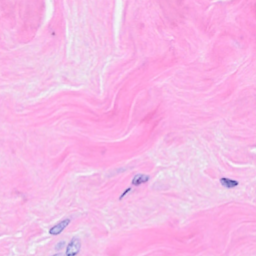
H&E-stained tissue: Breast